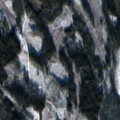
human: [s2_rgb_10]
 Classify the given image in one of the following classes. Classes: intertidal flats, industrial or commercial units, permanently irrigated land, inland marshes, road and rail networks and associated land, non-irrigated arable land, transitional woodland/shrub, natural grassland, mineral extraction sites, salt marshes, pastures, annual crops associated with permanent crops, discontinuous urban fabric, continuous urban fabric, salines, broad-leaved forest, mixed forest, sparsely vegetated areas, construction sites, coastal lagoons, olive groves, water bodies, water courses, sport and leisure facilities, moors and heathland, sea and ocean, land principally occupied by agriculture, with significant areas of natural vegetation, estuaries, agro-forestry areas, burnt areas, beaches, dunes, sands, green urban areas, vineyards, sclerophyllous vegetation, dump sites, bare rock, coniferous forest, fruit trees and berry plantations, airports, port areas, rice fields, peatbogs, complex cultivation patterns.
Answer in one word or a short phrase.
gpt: coniferous forest, transitional woodland/shrub